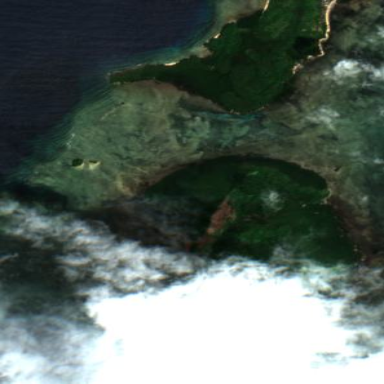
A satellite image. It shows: Island with natural coastline.